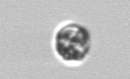
Label: Dinophyceae